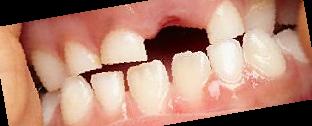
Condition: hypodontia